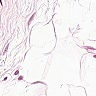
Metastatic tissue present: no